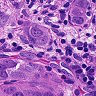
Metastatic tissue present: yes